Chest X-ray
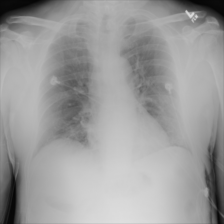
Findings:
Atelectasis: positive
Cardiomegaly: negative
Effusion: negative
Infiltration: negative
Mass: negative
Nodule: negative
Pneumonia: negative
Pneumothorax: negative
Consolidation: negative
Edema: negative
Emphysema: negative
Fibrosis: negative
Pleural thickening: negative
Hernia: negative